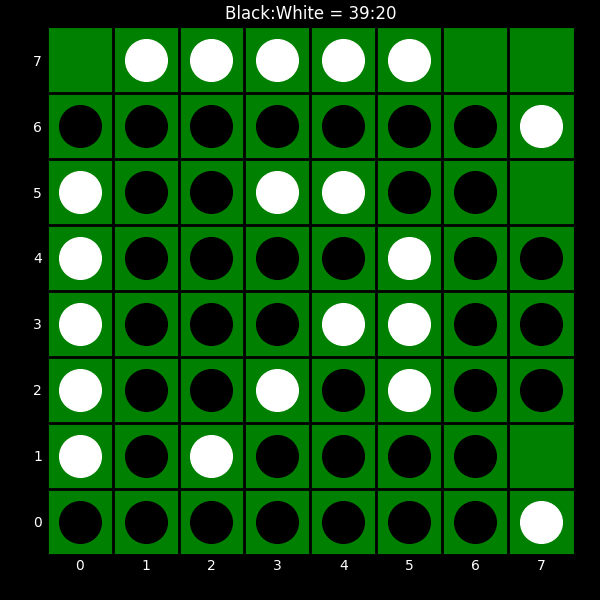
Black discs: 39
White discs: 20